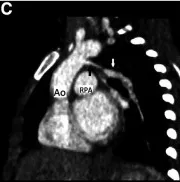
Chest CT angiography reconstruction: atypical vascular branches dividing from the aorta and forming the vasculature of the left lung; Abb. : Ao, aorta; AsA, ascending aorta; DA, descending aorta; PA, pulmonary artery; RPA, right pulmonary artery; star, abberant right subclavian; triangle, left subclavian artery; grey arrow, KD; black arrow, atypical branch; white arrow, anomalous left lung vascular bundle.
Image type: radiology (ct)